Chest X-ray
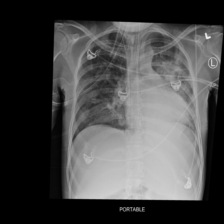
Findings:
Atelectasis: negative
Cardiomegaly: positive
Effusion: positive
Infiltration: negative
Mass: negative
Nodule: negative
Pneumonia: negative
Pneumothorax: negative
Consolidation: positive
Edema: negative
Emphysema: negative
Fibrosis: negative
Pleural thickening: negative
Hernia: negative